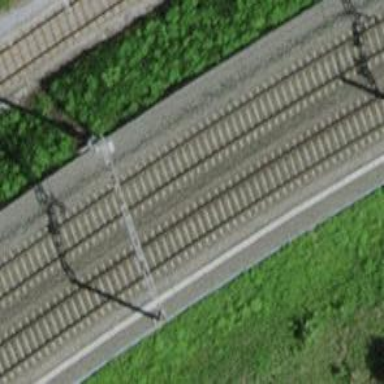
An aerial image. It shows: Railway track with contact lines for electrification.